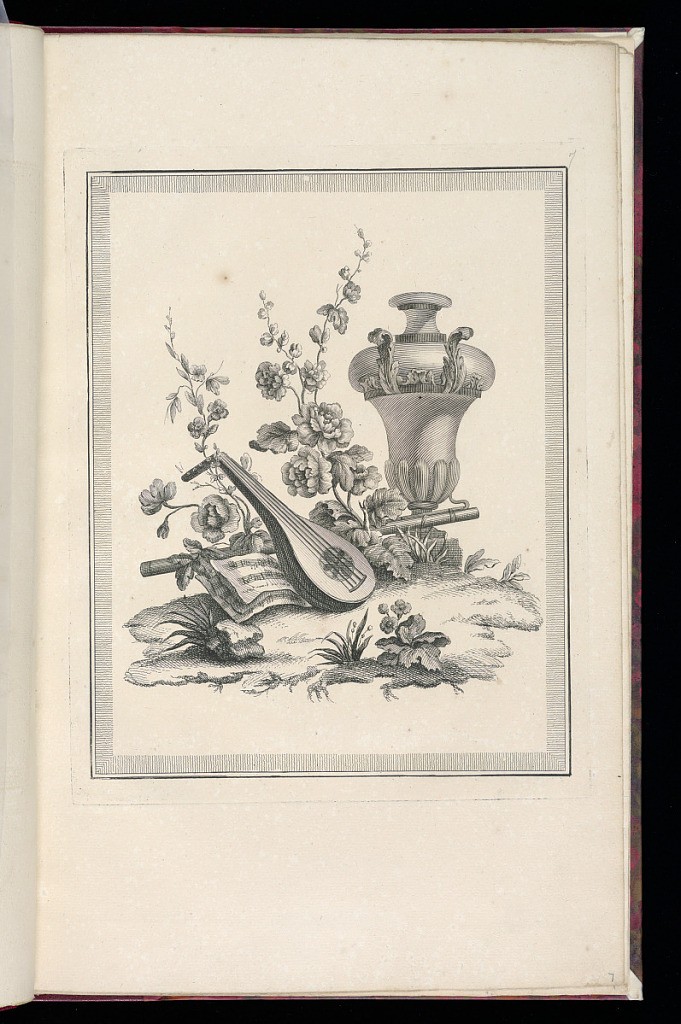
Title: Vase, Musical Instruments, and Flowers
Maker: Pierre Ranson, French, 1736–1786
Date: late 18th century
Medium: Etching and engraving on laid paper
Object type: Print
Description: Design for a vase or urn, on a grassy mound next to flowers, with musical instruments (mandolin and a wind instrument, possibly a flute or clarinet) and sheets of music in the foreground. The vase is decorated with gadrooning and scrolling acanthus leaves.